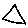
Label: triangle